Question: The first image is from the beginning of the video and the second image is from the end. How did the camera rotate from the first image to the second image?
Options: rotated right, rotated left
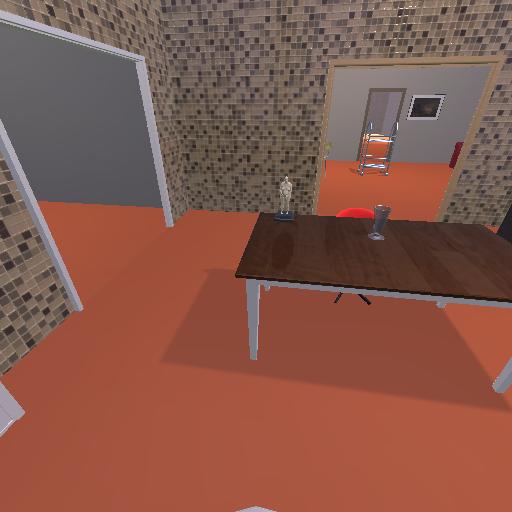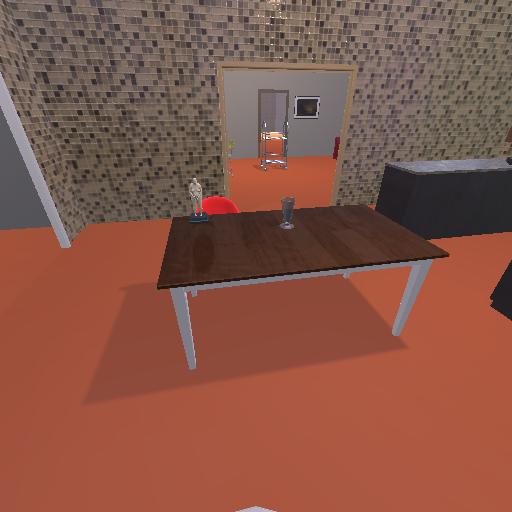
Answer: rotated right